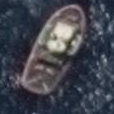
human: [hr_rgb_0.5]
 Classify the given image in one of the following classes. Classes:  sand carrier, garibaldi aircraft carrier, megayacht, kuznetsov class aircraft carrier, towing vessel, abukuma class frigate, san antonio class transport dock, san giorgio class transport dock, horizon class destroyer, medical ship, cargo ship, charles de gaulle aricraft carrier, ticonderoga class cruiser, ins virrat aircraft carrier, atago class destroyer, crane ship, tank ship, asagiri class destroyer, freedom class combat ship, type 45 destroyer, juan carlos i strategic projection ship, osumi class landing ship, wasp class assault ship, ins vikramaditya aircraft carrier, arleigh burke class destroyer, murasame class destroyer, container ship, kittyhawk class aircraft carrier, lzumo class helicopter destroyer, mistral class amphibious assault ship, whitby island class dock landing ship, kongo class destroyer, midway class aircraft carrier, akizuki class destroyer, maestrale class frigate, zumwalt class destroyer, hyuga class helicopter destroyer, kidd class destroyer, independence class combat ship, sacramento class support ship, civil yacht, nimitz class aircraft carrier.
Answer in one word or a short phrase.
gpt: Towing vessel